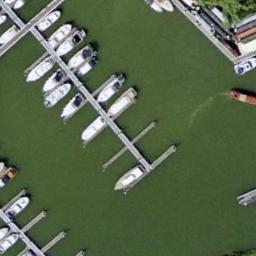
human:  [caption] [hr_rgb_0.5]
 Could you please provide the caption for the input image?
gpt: The harbor has lots of neatly docked boats and the color of the waters is green .

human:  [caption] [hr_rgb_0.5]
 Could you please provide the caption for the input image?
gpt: There are many ships of different shapes and sizes in the harbor .

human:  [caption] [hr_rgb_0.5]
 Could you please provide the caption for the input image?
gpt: There are some yachts lined up on the sea by the harbor .

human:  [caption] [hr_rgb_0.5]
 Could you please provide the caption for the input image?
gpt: There were different boats on either side of the harbor .

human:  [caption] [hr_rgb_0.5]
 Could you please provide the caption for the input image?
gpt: There are some ships at the harbor .